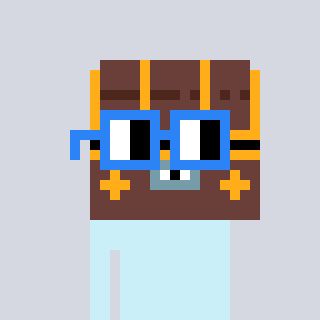
a pixel art character with square blue glasses, a treasure chest-shaped head and a foggrey-colored body on a cool background